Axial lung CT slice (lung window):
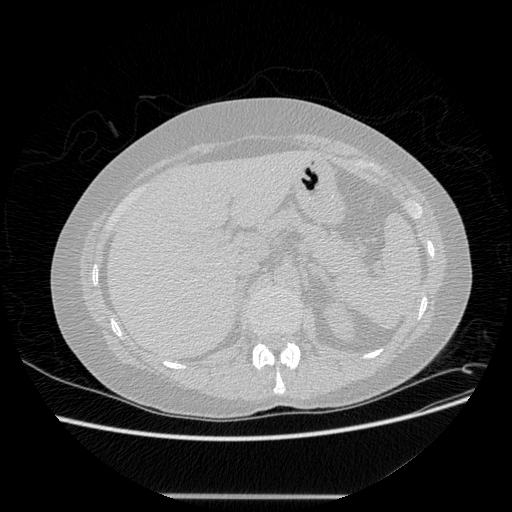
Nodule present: no